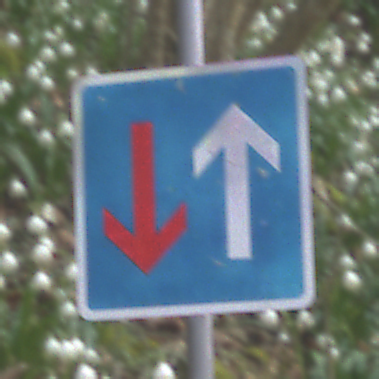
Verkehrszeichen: VorrangVorGegenverkehr
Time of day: MorningAfternoon
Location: Outdoor (Nature)
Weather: PartlyCloudy
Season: NotSpecified
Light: Natural